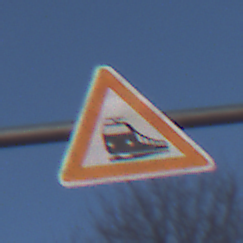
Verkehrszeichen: Bahnuebergang
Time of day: MorningAfternoon
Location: Outdoor (Nature)
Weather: PartlyCloudy
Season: NotSpecified
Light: Natural